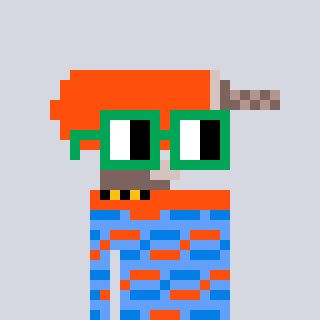
a pixel art character with square green glasses, a drill-shaped head and a blue-colored body on a cool background